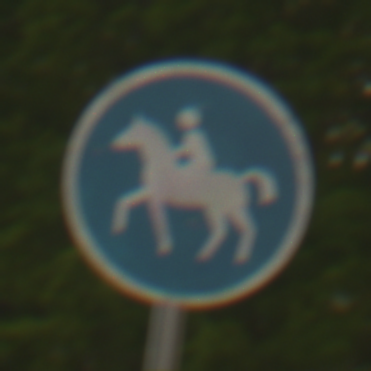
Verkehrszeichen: Reitweg
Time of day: SunriseSunset
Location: Outdoor (RoadRail)
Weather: Clear
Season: NotSpecified
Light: Natural